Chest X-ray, PA view. Patient: 8 years old, sex M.
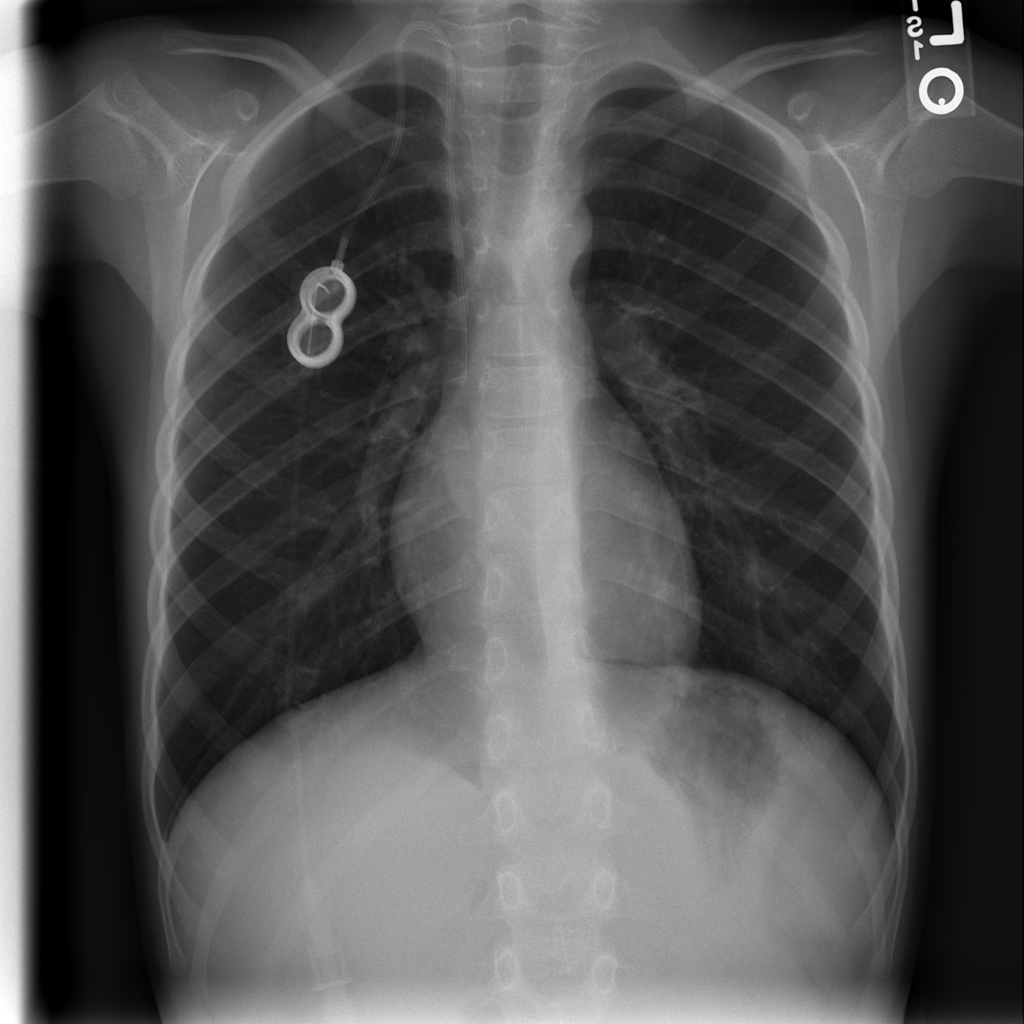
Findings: No Finding